Question: In my program I have a set of buttons where each button can be repositioned .. I succeeded in changing the position of one button. How to change the position of the chosen button.
For example, when you drag the button 1, only the button 1 moves
When you drag button 2, only button 2 moves

My code :
'''
import sys
from PySide2 import QtCore, QtGui, QtWidgets, QtQuick
from PySide2.QtWidgets import *
from PySide2.QtCore import *
class mainHMI (QWidget):
def __init__(self):
super().__init__()
self.button = {}
self.width = 705
self.height = 437
self.Label = QLabel(self)
self.Label.resize(self.width, self.height)
#Add Button
mainHMI.fun_button(self)
#show
self.show()
def fun_button (self) :
i=5
self.nbre_Lighthing_in_floor0 = 10
for j in range(self.nbre_Lighthing_in_floor0) :
self.button[j] = QPushButton(self.Label)
self.button[j].setGeometry(QRect(i, 90, 50, 50))
self.button[j].setMinimumSize(QSize(55, 55))
self.button[j].setMaximumSize(QSize(55, 55))
self.button[j].setText("button"+str(j+1))
self.button[j].setObjectName("button"+str(j))
self.button[j].show()
i = i + 70
def mouseMoveEvent(self,vent):
self.button[0].move(vent.x(),vent.y())
if __name__ == "__main__":
app = QtWidgets.QApplication(sys.argv)
ui = mainHMI()
sys.exit(app.exec_())
'''
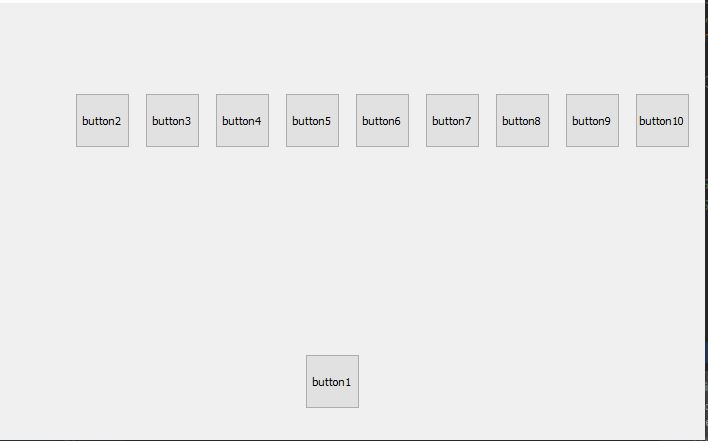
Answer: Reimplement 'mouseMoveEvent' in a QPushButton subclass to move the button.
'''
class MovableButton(QPushButton):
def mousePressEvent(self, event):
self.origin = event.pos()
super().mousePressEvent(event)
def mouseMoveEvent(self, event):
if event.buttons() & Qt.LeftButton:
self.move(event.windowPos().toPoint() - self.origin)
super().mouseMoveEvent(event)
class mainHMI(QWidget):
def __init__(self):
super().__init__()
self.button = {}
self.width = 705
self.height = 437
self.Label = QLabel(self)
self.Label.resize(self.width, self.height)
#Add Button
mainHMI.fun_button(self)
#show
self.show()
def fun_button (self) :
i=5
self.nbre_Lighthing_in_floor0 = 10
for j in range(self.nbre_Lighthing_in_floor0) :
self.button[j] = MovableButton(self.Label)
self.button[j].setGeometry(QRect(i, 90, 50, 50))
self.button[j].setMinimumSize(QSize(55, 55))
self.button[j].setMaximumSize(QSize(55, 55))
self.button[j].setText("button"+str(j+1))
self.button[j].setObjectName("button"+str(j))
self.button[j].show()
i = i + 70
if __name__ == "__main__":
app = QtWidgets.QApplication(sys.argv)
ui = mainHMI()
sys.exit(app.exec_())
'''